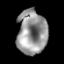
Tissue: prostate
Cell type: T cells
Senescence score: 0.2188
Nuclear area (px): 1288
Mean DAPI intensity: 149.549